Interaction volume radius: 10 \u00c5
Interaction volume height: 25 \u00c5
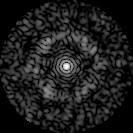
Disorder parameter: 0.7493